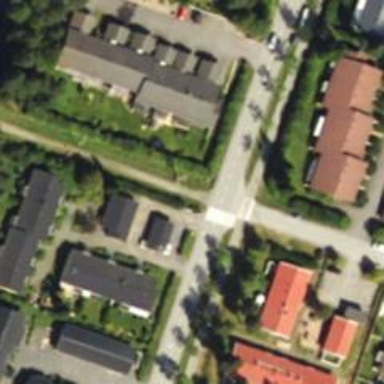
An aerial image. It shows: Cycleway.